Question: I shift a modal view up when the keyboard is displayed to prevent some parts of the interface being hidden by the keyboard.
When the view has been shifted, the toolbar cancel / save buttons don't respond to taps. Taps inside the modal are detected and respond fine.

I've set it up so that the keyboard should dismiss when tapping outside the textfield, but this doesn't work when tapping on the navigation bar either.
Here's how I am shifting the modal up when the keyboard is displayed:
'''
- (void) animateTextField: (UITextField*) textField up: (BOOL) up
{
int movementDistance;
float movementDuration;
if (UI_USER_INTERFACE_IDIOM() == UIUserInterfaceIdiomPad) {
if(
UIInterfaceOrientationIsLandscape(self.interfaceOrientation)
)
{
//code for landscape shift - not relevant because you can't see the toolbar
else{
NSLog(@"Portrait for animation");
movementDistance = IPAD_PORTRAIT_KEYBOARD_HEIGHT;
movementDuration = KEYBOARD_ANIMATION_DURATION;
if(up){
keyboardAppearedInLandscape = false;
}else{
//the keyboard is going down
NSLog(@"Keyboard going down");
//is the iPad in the same orientation now that it was when it came up?
if ([[UIDevice currentDevice] orientation] == UIInterfaceOrientationPortrait || [[UIDevice currentDevice] orientation] == UIInterfaceOrientationPortraitUpsideDown)
{
if (!keyboardAppearedInLandscape) {
//don't do anything - the keyboard is being dismissed in the same way it was called. It's much the same in any case.
}else{
movementDistance = IPAD_LANDSCAPE_KEYBOARD_HEIGHT;
}
}
}
}
}
int movement = (up ? -movementDistance : movementDistance);
[UIView beginAnimations: @"anim" context: nil];
[UIView setAnimationBeginsFromCurrentState: YES];
[UIView setAnimationDuration: movementDuration];
self.view.frame = CGRectOffset(self.view.frame, 0, movement);
[UIView commitAnimations];
}
//end text field movy-ness
'''
And here is how I am detecting taps outside the textfield to dismiss the keyboard:
'''
- (void)touchesBegan:(NSSet *)touches withEvent:(UIEvent *)event
{
if (UI_USER_INTERFACE_IDIOM() == UIUserInterfaceIdiomPad) {
//keyboard goes away if you tap somewhere else on screen
NSLog(@"resignFirstResponder");
[self.view endEditing:YES];
}
[super touchesBegan:touches withEvent:event];
}
'''
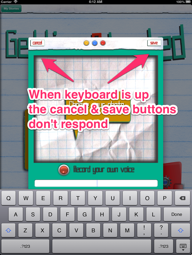
Answer: - 'SuperView'- -
## Instead, to move the subview properly:
1. SuperView should be responding to the UIKeyboard Utilize UIKeyboardWillHideNotification && UIKeyboardWillShowNotification
2. Set ClipsToBounds to YES Now you won't see stuff that's outside of the view's bounds. Makes debugging more effective
---
Check out:
- <URL>